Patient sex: F
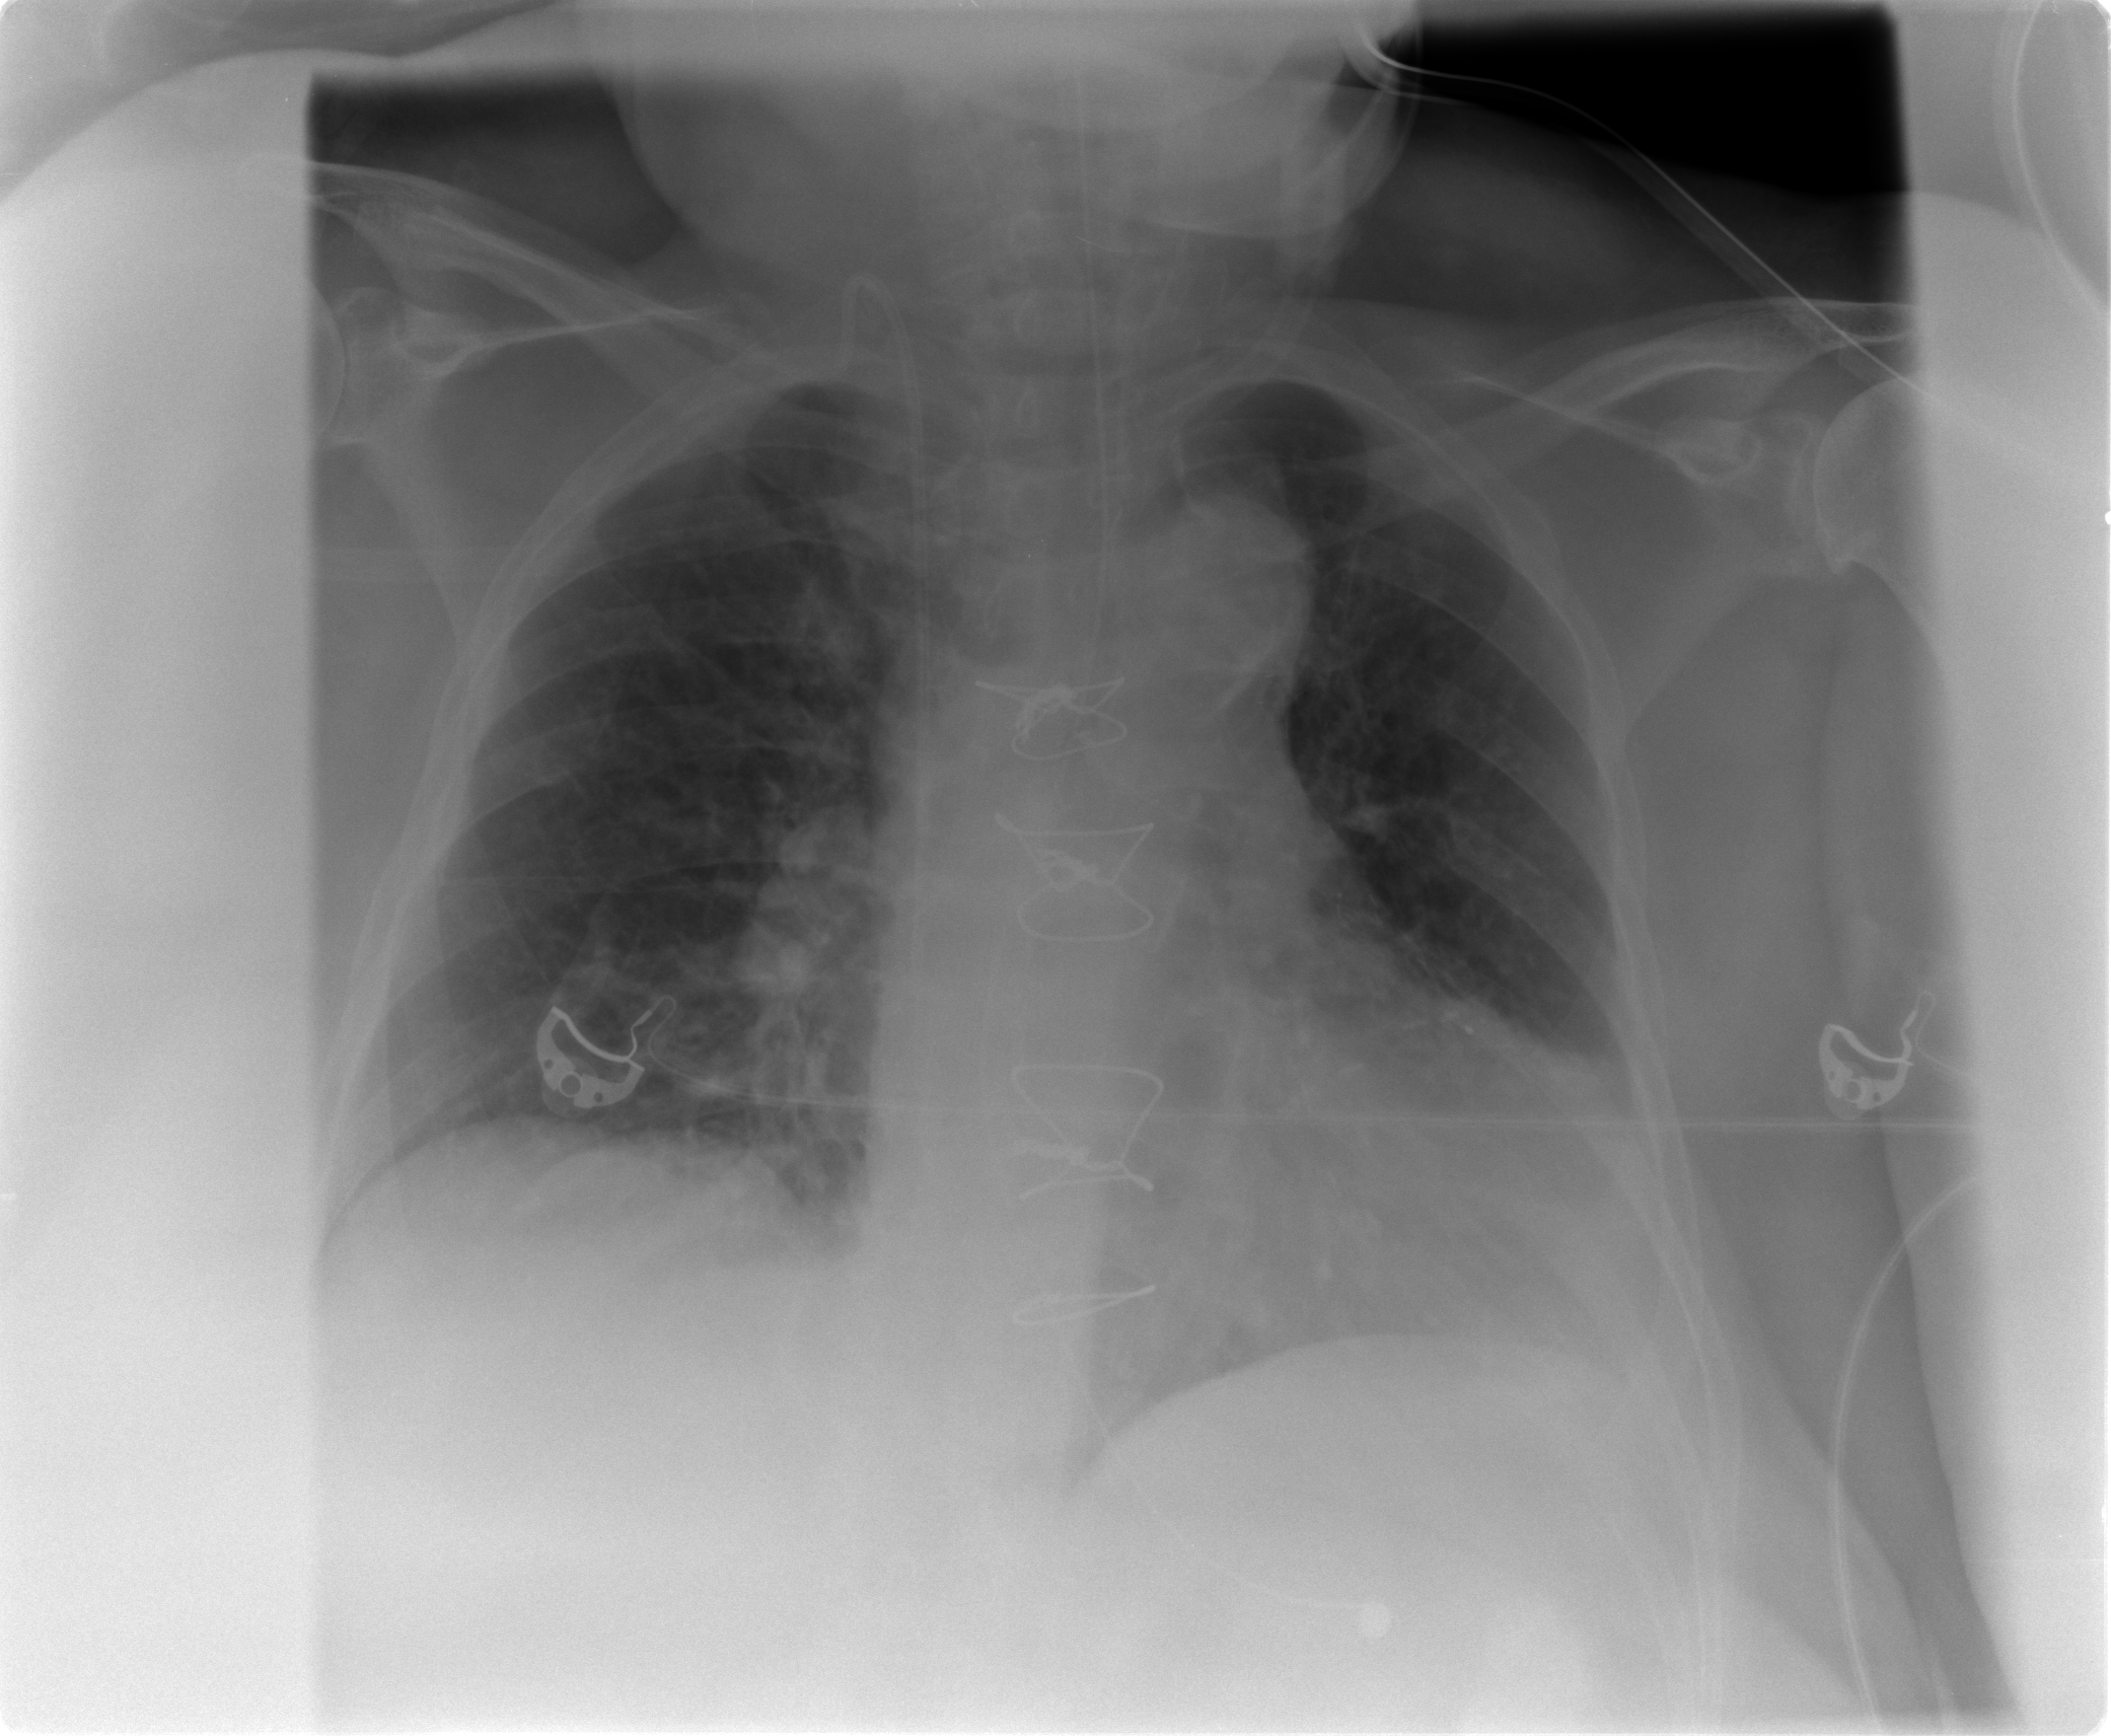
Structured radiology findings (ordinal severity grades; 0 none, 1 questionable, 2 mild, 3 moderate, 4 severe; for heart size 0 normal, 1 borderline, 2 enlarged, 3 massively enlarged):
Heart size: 2
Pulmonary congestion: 2
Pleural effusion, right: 0
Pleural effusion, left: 1
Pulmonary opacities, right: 0
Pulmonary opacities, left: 0
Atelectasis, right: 0
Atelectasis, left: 0